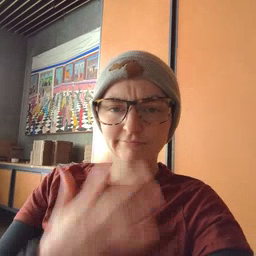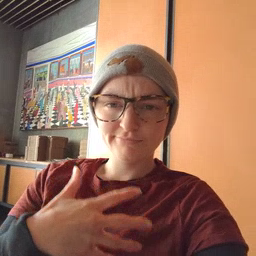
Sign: sad